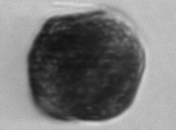
Label: Alexandrium_catenella